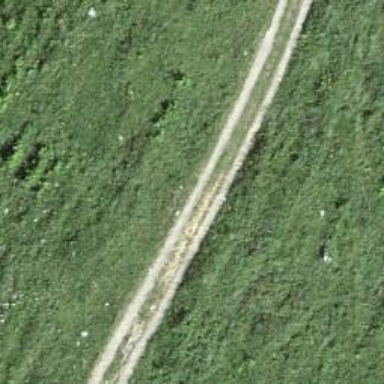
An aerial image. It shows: Track with grade 5 tracktype.